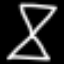
Label: hourglass